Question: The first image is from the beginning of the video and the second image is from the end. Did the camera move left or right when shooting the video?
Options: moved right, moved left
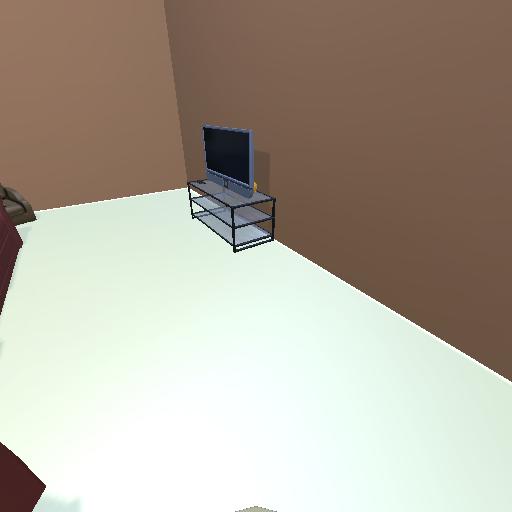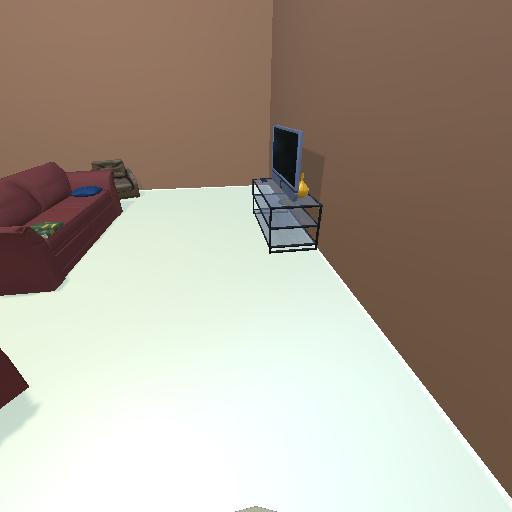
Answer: moved right